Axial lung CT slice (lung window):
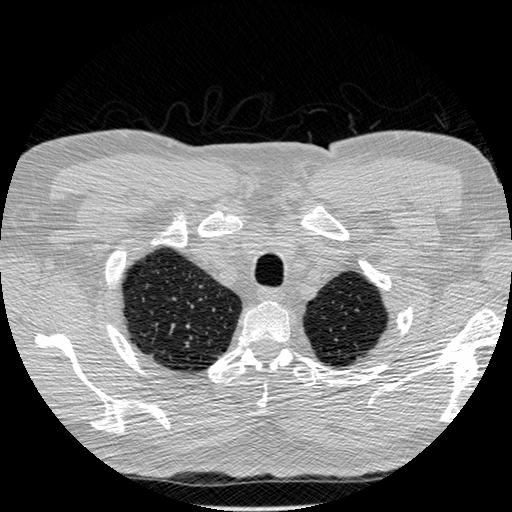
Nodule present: no